Question: i have a geodesic distance of graph data in .csv format

i want to reduce it into 2D using Multidimensional Scaling (MDS) and cluster it using Kmedoids
This is my code:
'''
# coding: utf-8
import numpy as np
import csv
from sklearn import manifold
from sklearn.metrics.pairwise import pairwise_distances
import kmedoidss
rawdata = csv.reader(open('data.csv', 'r').readlines()[1:])
# Process the data into a 2D array, omitting the header row
data, labels = [], []
for row in rawdata:
labels.append(row[1])
data.append([int(i) for i in row[1:]])
#print data
# Now run very basic MDS
# Documentation here: http://scikit-learn.org/dev/modules/generated/sklearn.manifold.MDS.html#sklearn.manifold.MDS
mds = manifold.MDS(n_components=2, dissimilarity="precomputed")
pos = mds.fit_transform(data)
# distance matrix
D = pairwise_distances(pos, metric='euclidean')
# split into c clusters
M, C = kmedoidss.kMedoids(D, 3)
print ('Data awal : ')
for index, point_idx in enumerate(pos, 1):
print(index, point_idx)
print ('
medoids:' )
for point_idx in M:
print('{} index ke - {} '.format (pos[point_idx], point_idx+1))
print('')
print('clustering result:')
for label in C:
for point_idx in C[label]:
print('cluster- {}:{} index- {}'.format(label, pos[point_idx], point_idx+1))
'''
kmedoidss.py
'''
import numpy as np
import random
def kMedoids(D, k, tmax=100):
# determine dimensions of distance matrix D
m, n = D.shape
# randomly initialize an array of k medoid indices
M = np.sort(np.random.choice(n, k))
# create a copy of the array of medoid indices
Mnew = np.copy(M)
# initialize a dictionary to represent clusters
C = {}
for t in xrange(tmax):
# determine clusters, i. e. arrays of data indices
J = np.argmin(D[:,M], axis=1)
for kappa in range(k):
C[kappa] = np.where(J==kappa)[0]
# update cluster medoids
for kappa in range(k):
J = np.mean(D[np.ix_(C[kappa],C[kappa])],axis=1)
j = np.argmin(J)
Mnew[kappa] = C[kappa][j]
np.sort(Mnew)
# check for convergence
if np.array_equal(M, Mnew):
break
M = np.copy(Mnew)
else:
# final update of cluster memberships
J = np.argmin(D[:,M], axis=1)
for kappa in range(k):
C[kappa] = np.where(J==kappa)[0]
# return results
return M, C
'''
how to visualize the cluster result as a graph with different node color based on its cluster?
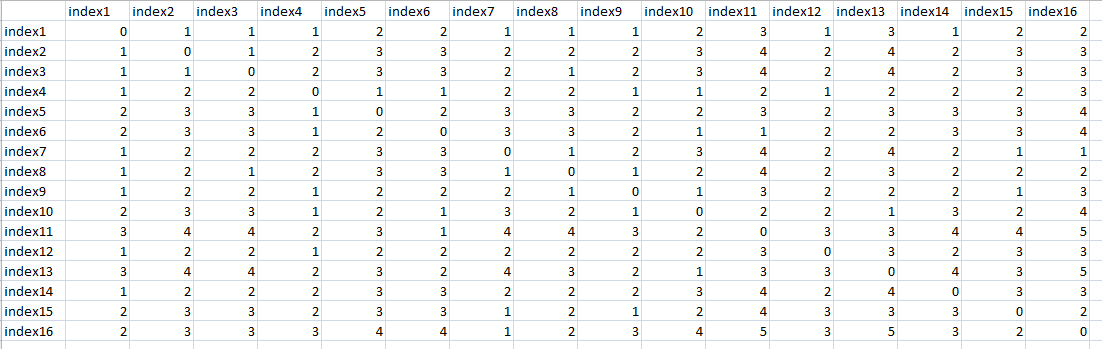
Answer: You don't need MDS to run kMedoids - just run it on the original distance matrix (kMedoids can also be made to work on a similarity matrix by switching min for max).
Use MDS only for plotting.
The usual approach for visualization is to use a loop over clusters, and plot each cluster in a different color; or to use a color predicate. There are many examples in the scipy documentation.
<URL>
> '''
colors = np.array([x for x in 'bgrcmykbgrcmykbgrcmykbgrcmyk'])
colors = np.hstack([colors] * 20)
y_pred = labels.astype(np.int)
plt.scatter(X[:, 0], X[:, 1], color=colors[y_pred].tolist(), s=10)
'''
where 'X' is your 'pos' variable (2d mds result) and 'labels' are an integer cluster number for every point. Since you don't have your data in thid "labels" layout, consider using a loop instead:
'''
for label, pts in C.items():
plt.scatter(pos[pts, 0], pos[pts, 1], color=colors[label])
plt.show()
'''